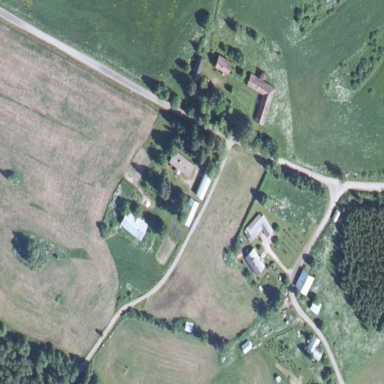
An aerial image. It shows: Farmyard area.